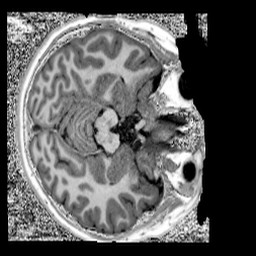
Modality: UNIT1
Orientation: axial
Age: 11
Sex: male
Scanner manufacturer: siemens
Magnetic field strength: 3 T
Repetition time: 4 s
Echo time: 0.00303 s